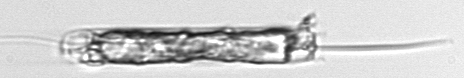
Label: Ditylum_brightwellii